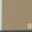
Piece: xx